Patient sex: F
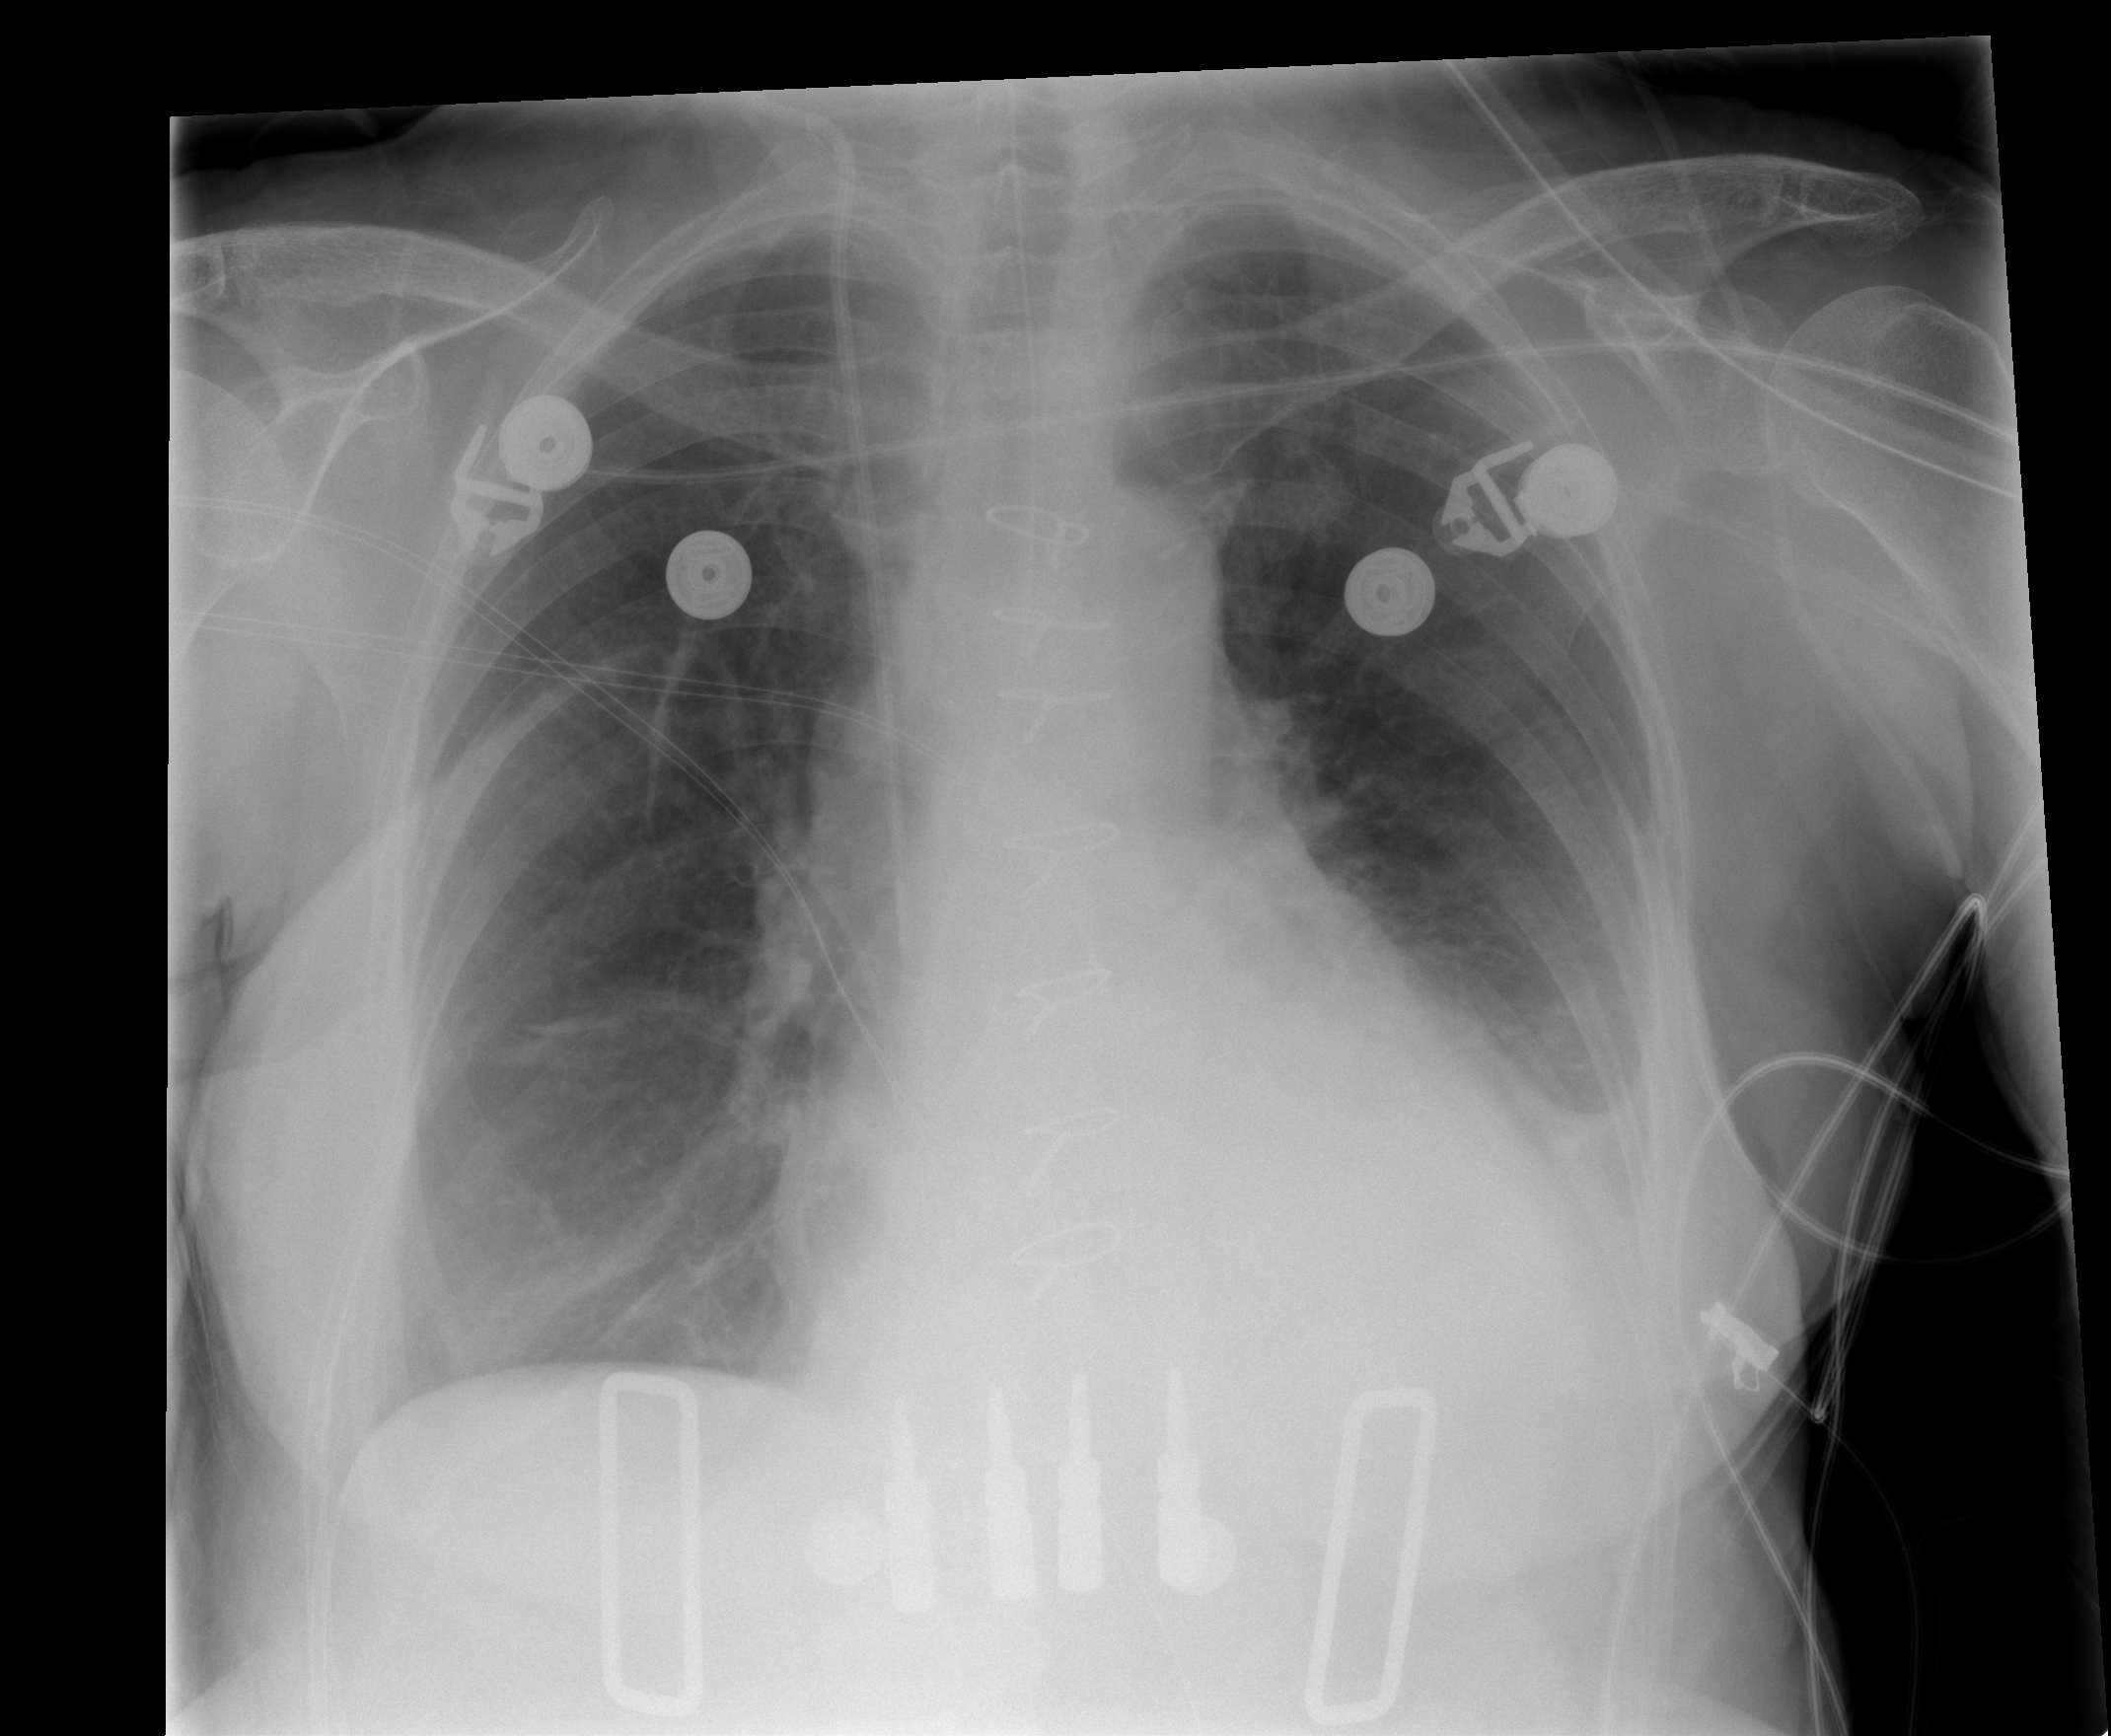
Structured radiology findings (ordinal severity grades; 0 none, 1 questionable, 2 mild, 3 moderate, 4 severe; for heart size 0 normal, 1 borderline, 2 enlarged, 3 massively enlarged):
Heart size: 1
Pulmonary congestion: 0
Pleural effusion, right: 1
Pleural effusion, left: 2
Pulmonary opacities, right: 0
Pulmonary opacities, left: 0
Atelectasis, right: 2
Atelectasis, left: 2